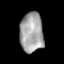
Tissue: lung
Cell type: Others
Senescence score: 0.1884
Nuclear area (px): 910
Mean DAPI intensity: 163.767